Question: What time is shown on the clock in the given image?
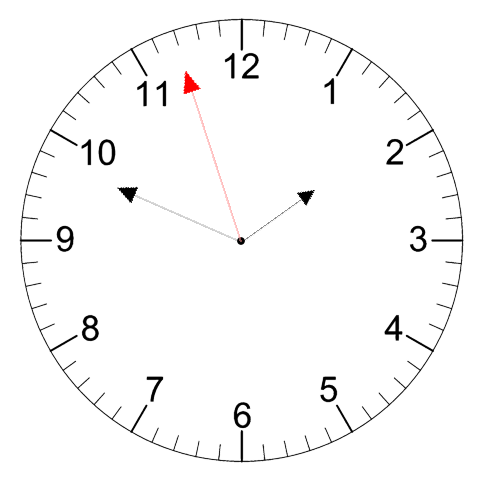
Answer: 01:48:57